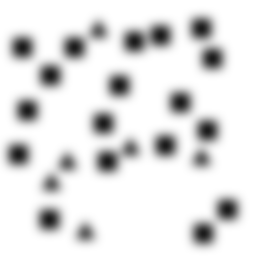
Squares: 18
Triangles: 6
Stars: 0
Total shapes: 24